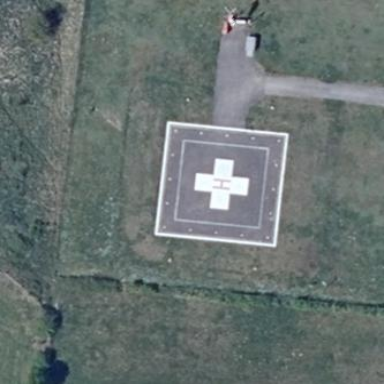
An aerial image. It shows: Concrete helipad at airport.